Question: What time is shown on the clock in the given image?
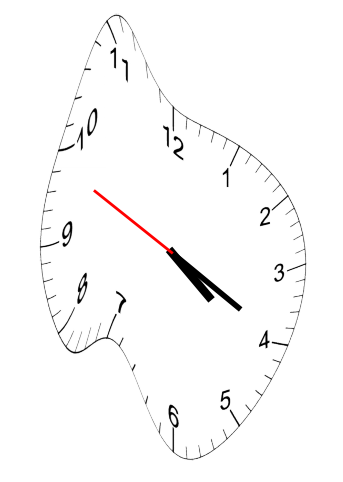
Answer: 04:19:49